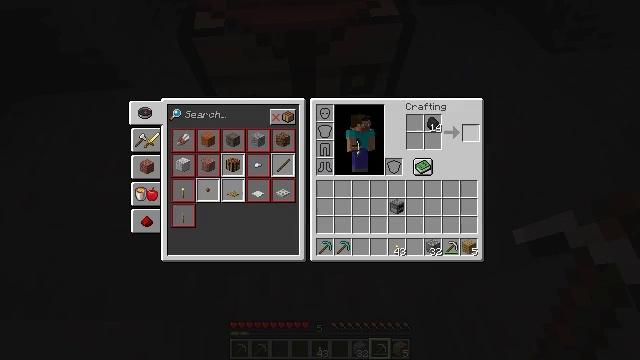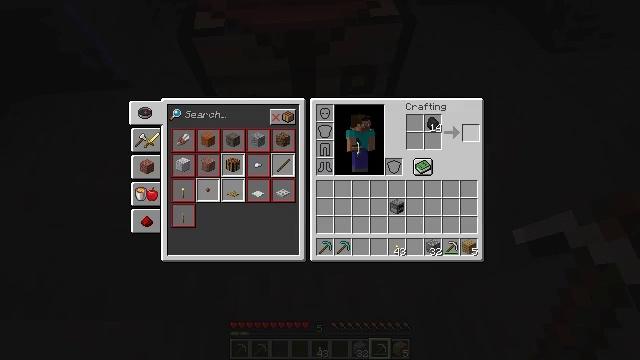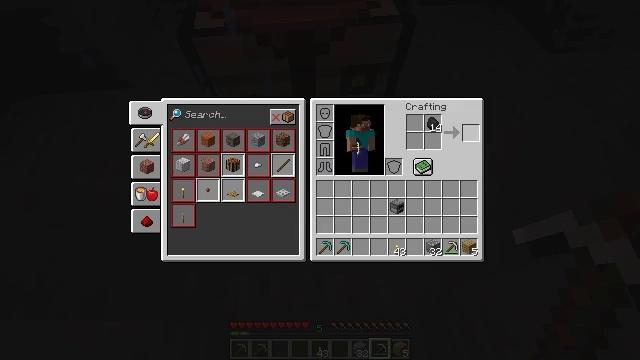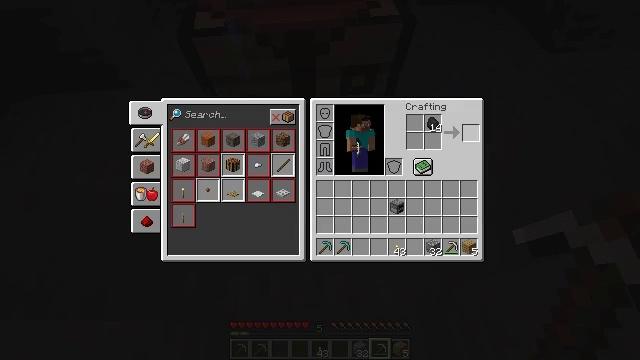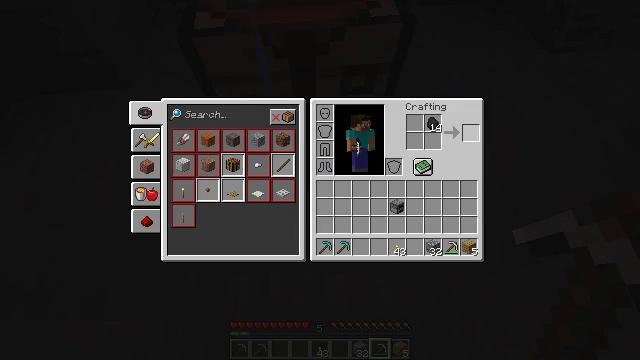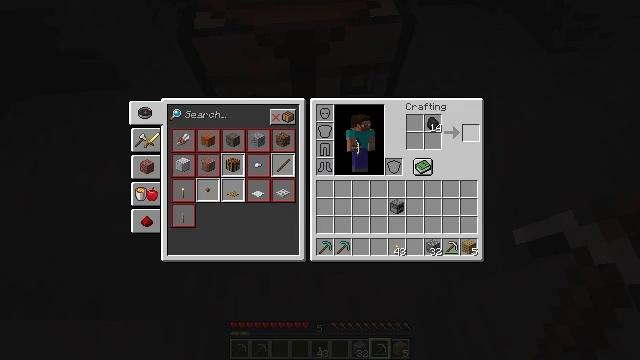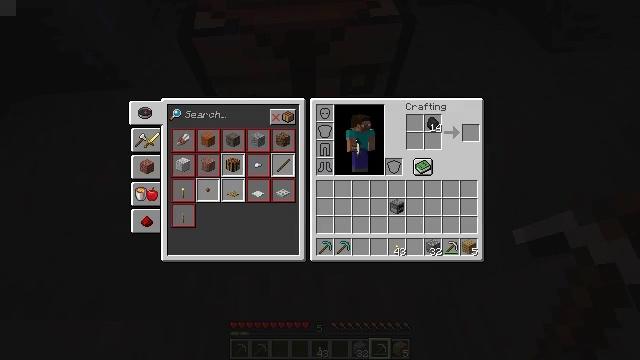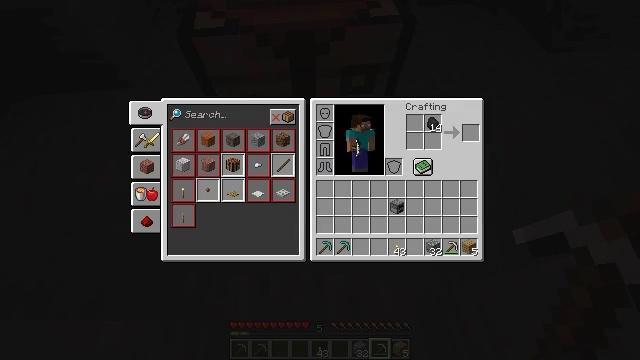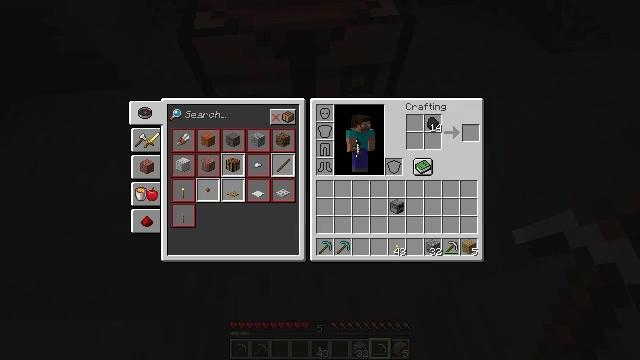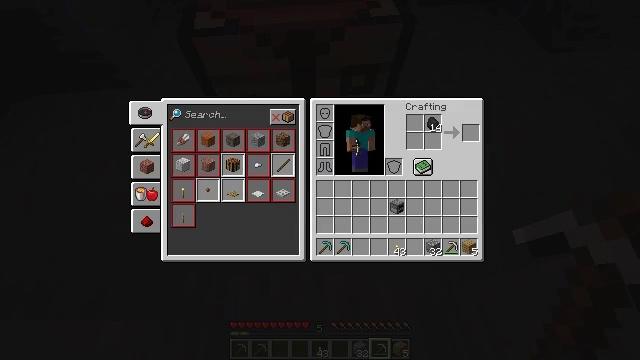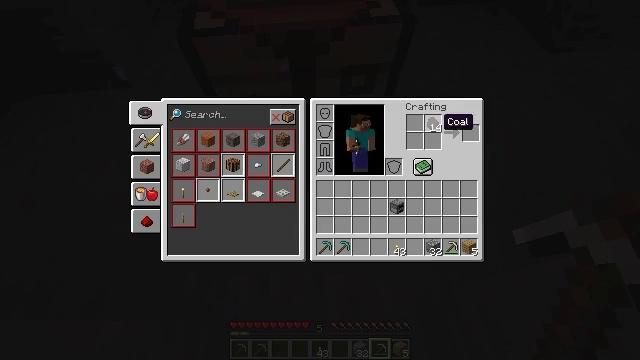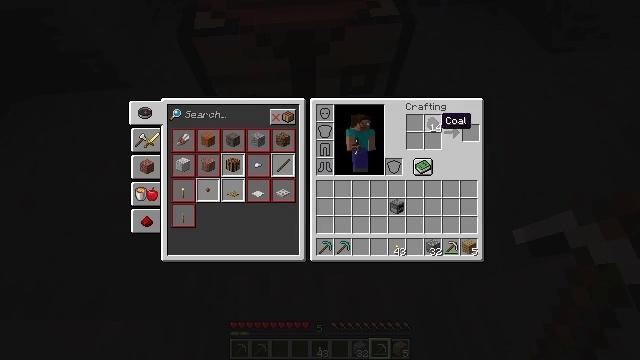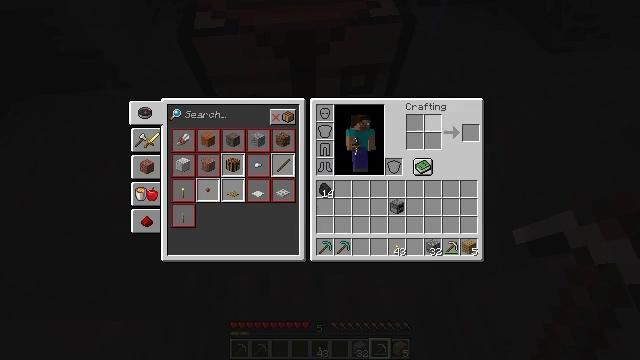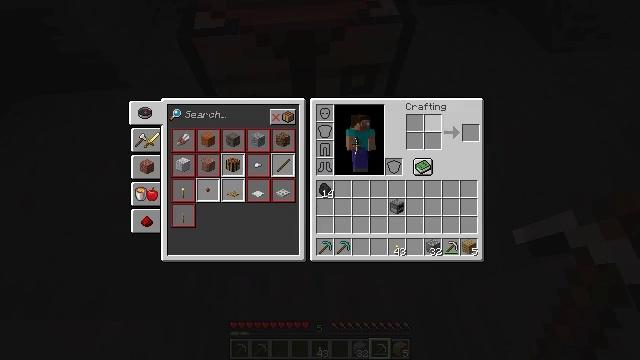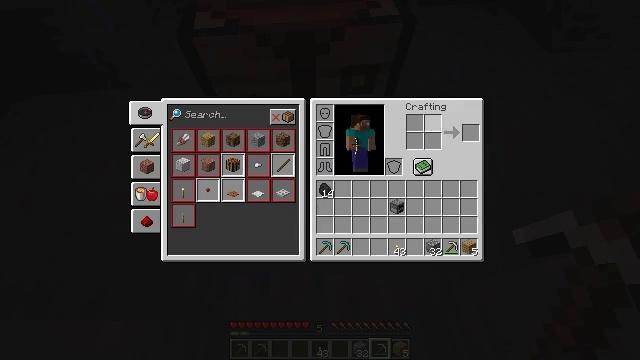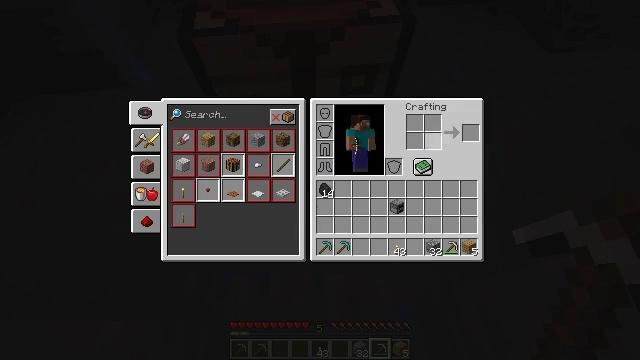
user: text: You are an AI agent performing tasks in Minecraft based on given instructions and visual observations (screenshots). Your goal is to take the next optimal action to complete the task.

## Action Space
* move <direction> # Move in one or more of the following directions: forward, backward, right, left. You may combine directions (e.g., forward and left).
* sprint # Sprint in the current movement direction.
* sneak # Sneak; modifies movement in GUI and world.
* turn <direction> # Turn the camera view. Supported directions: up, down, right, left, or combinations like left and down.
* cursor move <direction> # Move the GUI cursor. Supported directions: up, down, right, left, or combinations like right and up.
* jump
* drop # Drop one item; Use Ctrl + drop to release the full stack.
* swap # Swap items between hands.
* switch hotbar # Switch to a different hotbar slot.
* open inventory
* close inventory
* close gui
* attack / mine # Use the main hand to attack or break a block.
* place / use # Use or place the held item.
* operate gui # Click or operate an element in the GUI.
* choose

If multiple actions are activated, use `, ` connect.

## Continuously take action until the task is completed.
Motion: motion action
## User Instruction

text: Recycle the crafting table.
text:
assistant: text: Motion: sneak, open gui
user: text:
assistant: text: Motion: sneak
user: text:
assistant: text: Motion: sneak
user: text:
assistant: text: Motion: sneak
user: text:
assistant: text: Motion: sneak
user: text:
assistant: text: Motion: sneak
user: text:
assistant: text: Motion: sneak
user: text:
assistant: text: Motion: sneak
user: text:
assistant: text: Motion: sneak
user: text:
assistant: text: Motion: sneak
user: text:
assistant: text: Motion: sneak
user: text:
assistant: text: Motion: sneak, operate gui
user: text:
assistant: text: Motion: sneak, operate gui
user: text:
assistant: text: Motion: sneak, operate gui
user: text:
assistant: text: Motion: sneak
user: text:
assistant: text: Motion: sneak, cursor move left and down
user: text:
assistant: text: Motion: sneak, cursor move left and down
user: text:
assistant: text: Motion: sneak, cursor move down
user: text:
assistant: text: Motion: sneak
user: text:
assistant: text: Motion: sneak
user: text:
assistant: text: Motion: sneak
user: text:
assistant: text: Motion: sneak, operate gui
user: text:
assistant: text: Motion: sneak, operate gui
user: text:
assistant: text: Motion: sneak, operate gui
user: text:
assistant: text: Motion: sneak
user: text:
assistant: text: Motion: sneak
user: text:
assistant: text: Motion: sneak
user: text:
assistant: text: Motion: no_op
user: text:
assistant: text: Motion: no_op
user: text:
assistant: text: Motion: close gui